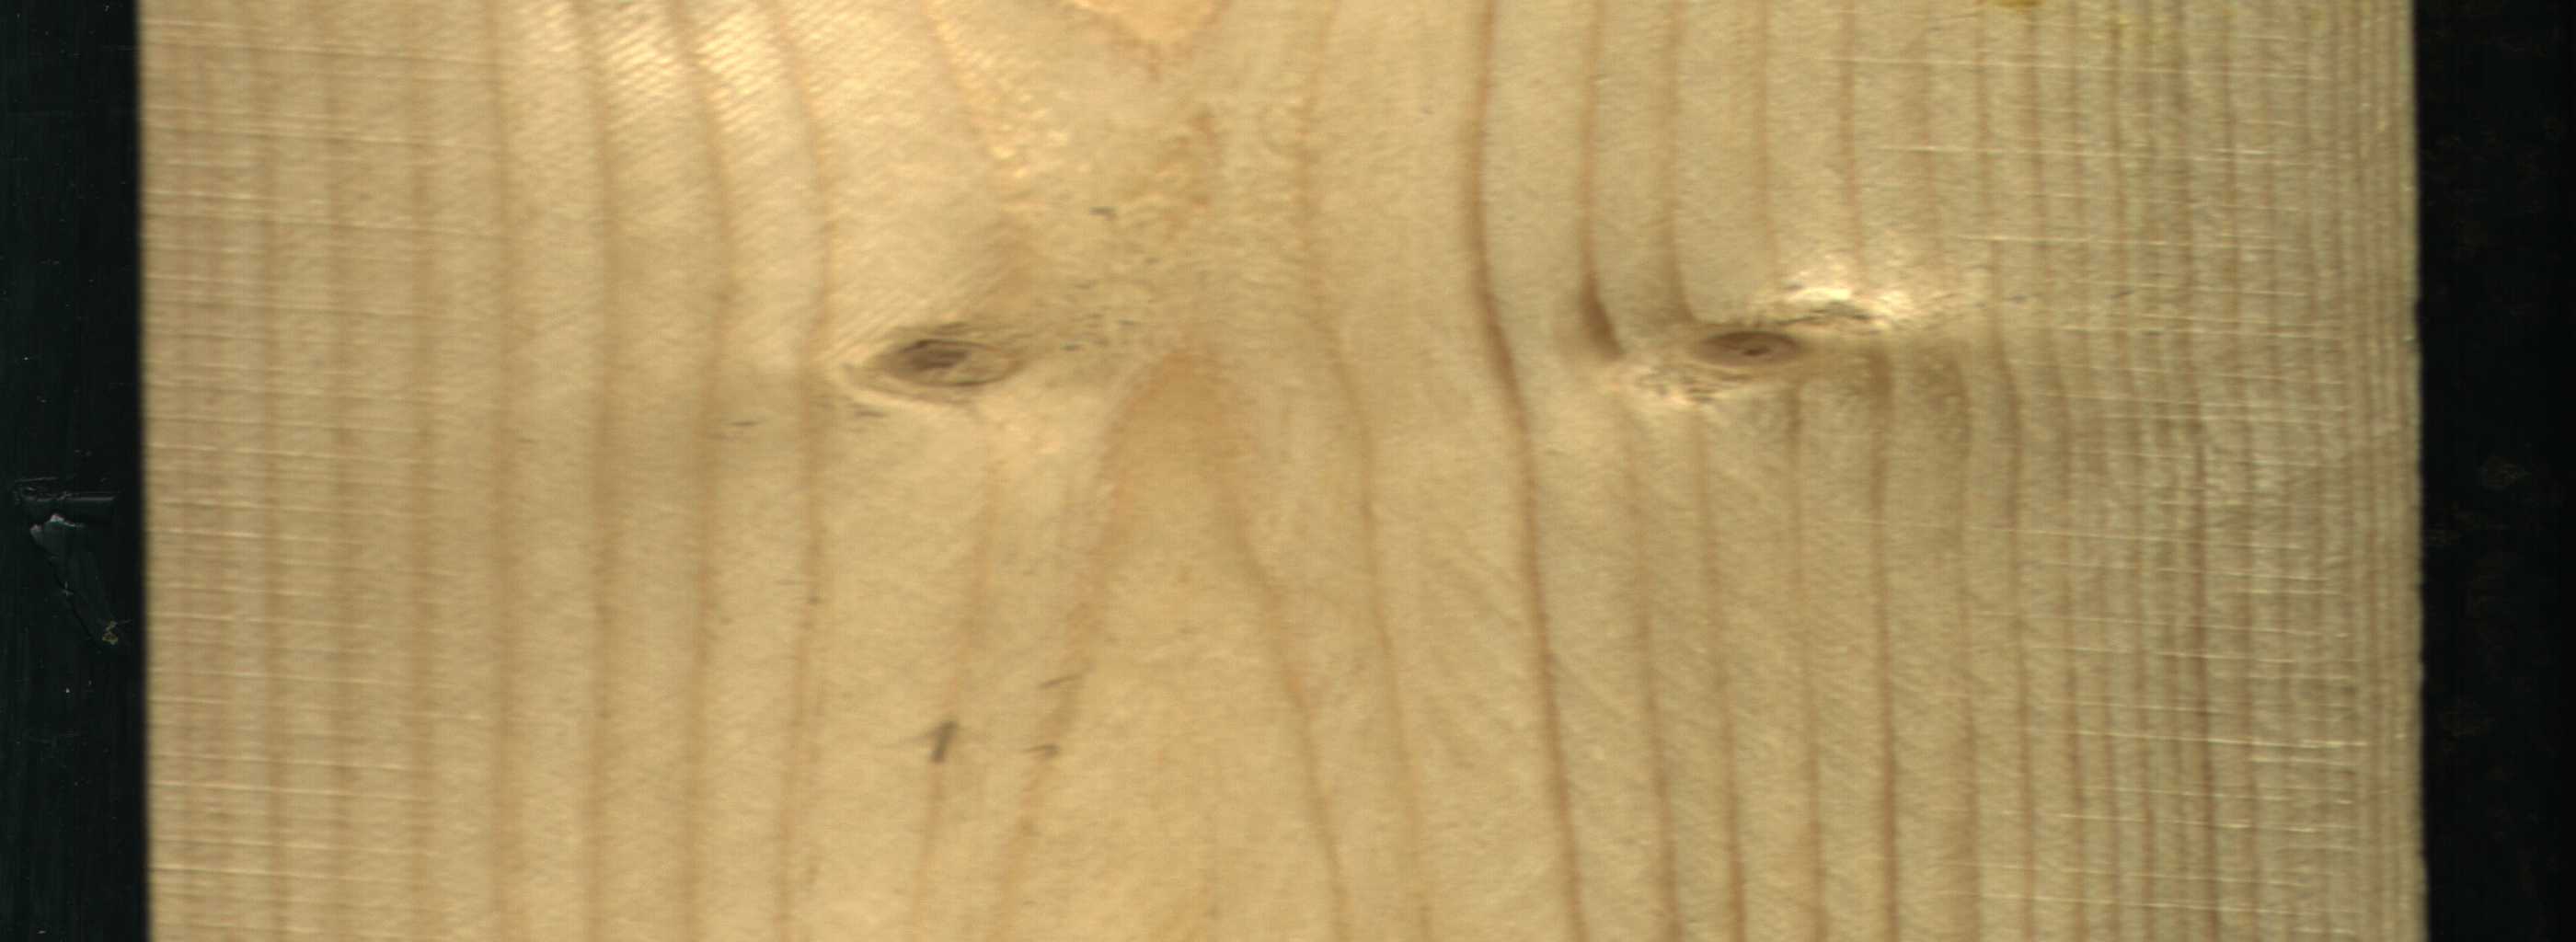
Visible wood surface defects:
Live_Knot
Live_Knot